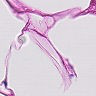
Metastatic tissue present: no